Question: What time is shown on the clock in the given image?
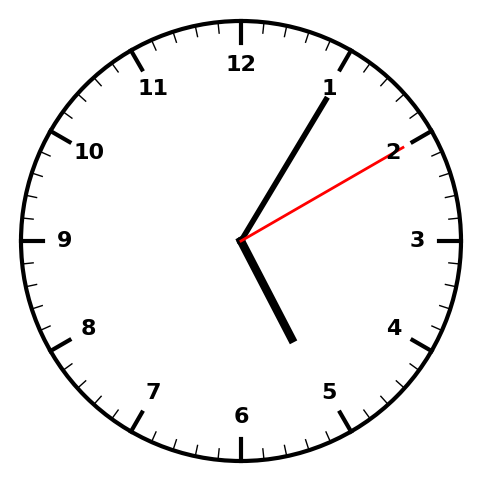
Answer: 05:05:10